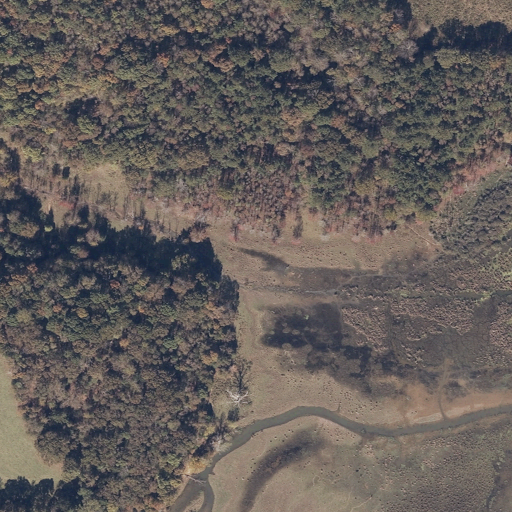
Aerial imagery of valley in Alabama named Gin House Hollow containing deciduous forest, pasture, mixed forest, evergreen forest, open water, and woody wetlands